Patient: sex F, age 63
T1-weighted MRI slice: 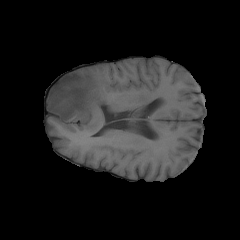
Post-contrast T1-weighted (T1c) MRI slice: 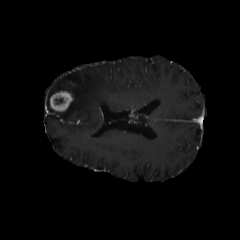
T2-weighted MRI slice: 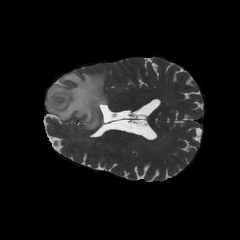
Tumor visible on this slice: yes
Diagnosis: Glioblastoma, IDH-wildtype
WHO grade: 4